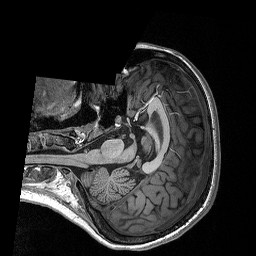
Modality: T1w
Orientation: axial